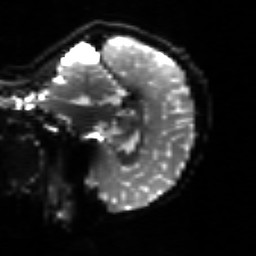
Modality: sbref
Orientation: sagittal
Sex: male
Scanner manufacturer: siemens
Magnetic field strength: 3 T
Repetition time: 5 s
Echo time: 0.071 s